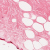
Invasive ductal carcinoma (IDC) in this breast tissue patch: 0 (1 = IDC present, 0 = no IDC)